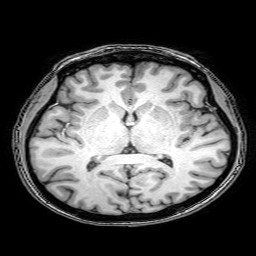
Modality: T1w
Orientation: coronal
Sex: female
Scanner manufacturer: philips
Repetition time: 0.00822 s
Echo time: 0.00377 s